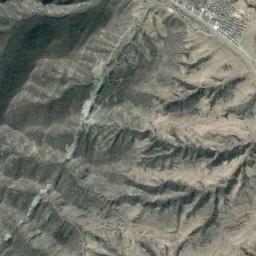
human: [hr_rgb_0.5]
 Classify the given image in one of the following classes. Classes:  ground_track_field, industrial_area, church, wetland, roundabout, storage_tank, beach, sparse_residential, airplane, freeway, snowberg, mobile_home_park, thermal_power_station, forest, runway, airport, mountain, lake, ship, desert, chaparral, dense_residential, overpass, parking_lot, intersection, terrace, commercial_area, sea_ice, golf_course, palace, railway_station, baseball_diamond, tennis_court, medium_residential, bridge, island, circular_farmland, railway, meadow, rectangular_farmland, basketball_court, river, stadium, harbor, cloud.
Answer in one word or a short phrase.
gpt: mountain